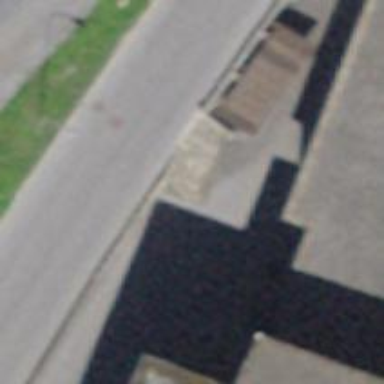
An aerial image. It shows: Road with steps.